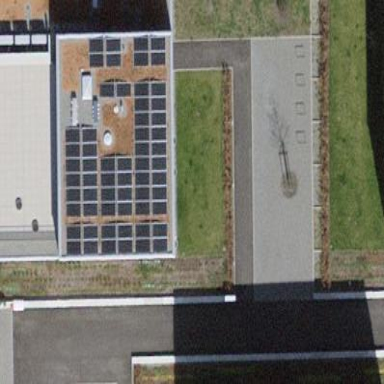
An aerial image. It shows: Apartment building with flat roof.